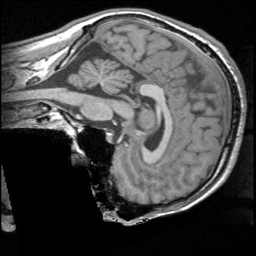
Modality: T1w
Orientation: sagittal